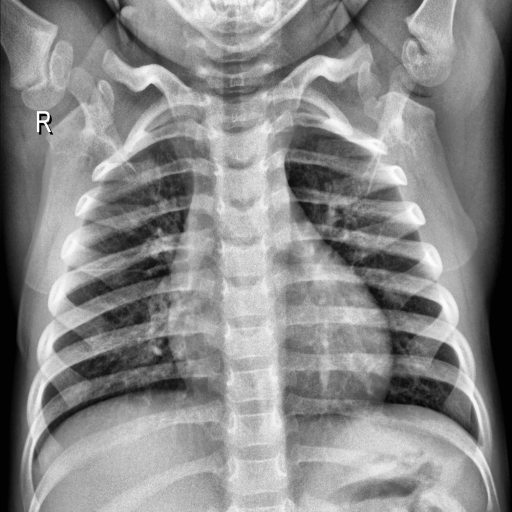
Finding: NORMAL